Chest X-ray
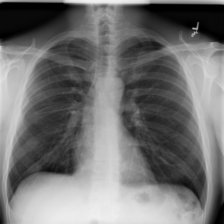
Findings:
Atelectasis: negative
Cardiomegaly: negative
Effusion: negative
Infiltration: negative
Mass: negative
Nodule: negative
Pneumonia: negative
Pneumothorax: negative
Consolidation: negative
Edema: negative
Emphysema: negative
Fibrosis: negative
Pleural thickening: negative
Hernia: negative